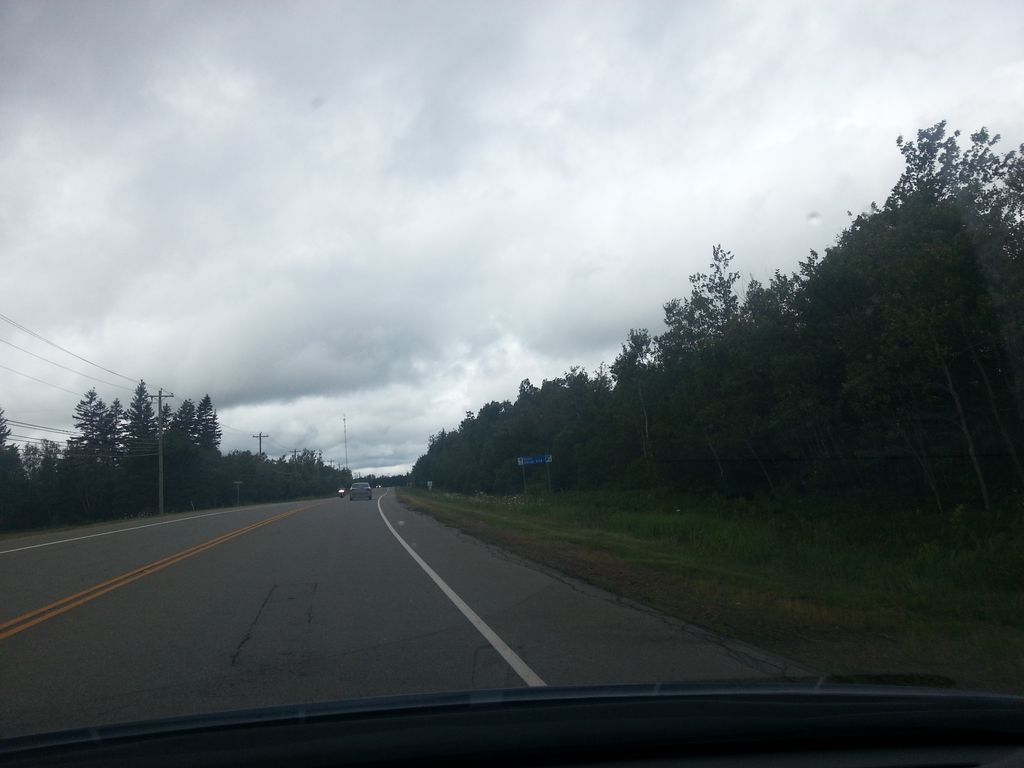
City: charlottetown